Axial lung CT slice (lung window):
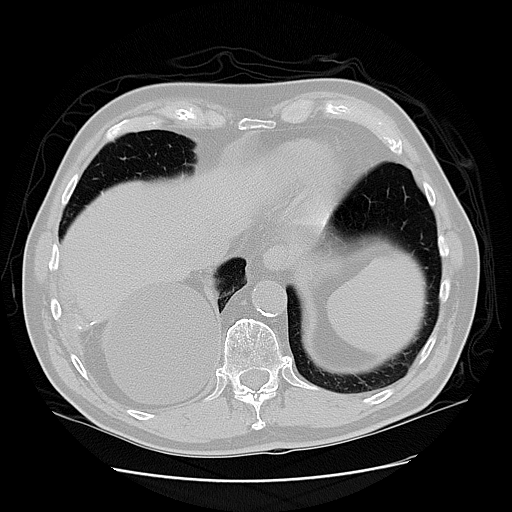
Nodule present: no